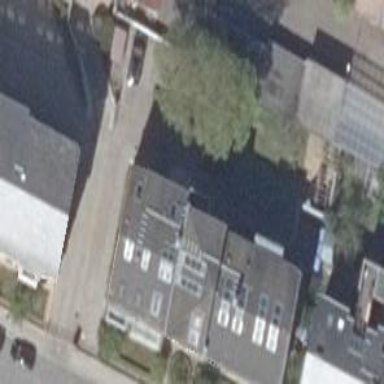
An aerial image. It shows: Historic apartments building.